Question:
when the mouse hovers on the text. the white rounded corner appears as the text's background. is there a way to get that by css? and how to slice the rounded corner background. thank you
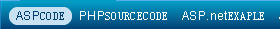
Answer: The classic technique is <URL>, but now you can use some CSS 3 magic to get the same effect.
'''
a {
color: #fff;
}
a:hover {
color: #222;
background: #fff;
border-radius: 5px;
-moz-border-radius: 5px;
-webkit-border-radius: 5px;
}
'''
Here's a working example at JSBin: <URL>